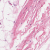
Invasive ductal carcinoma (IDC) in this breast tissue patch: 0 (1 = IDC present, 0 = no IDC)